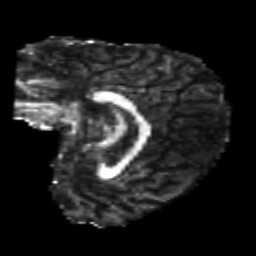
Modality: FA
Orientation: sagittal
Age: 25
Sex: male
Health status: healthy
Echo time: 0.074 s